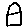
Label: house